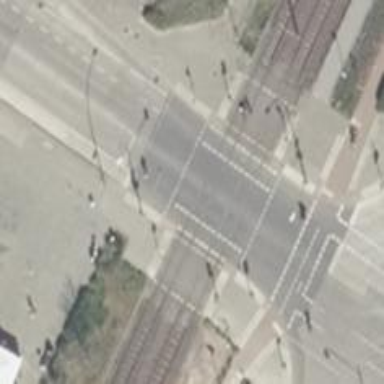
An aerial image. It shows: Tram level crossing with traffic signals.